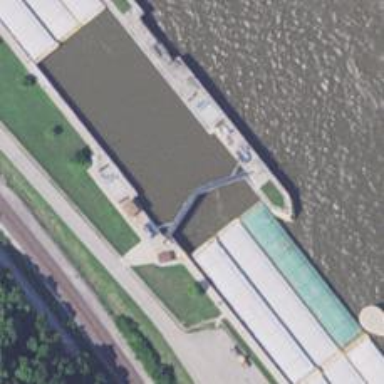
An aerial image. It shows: Lock gate along waterway.